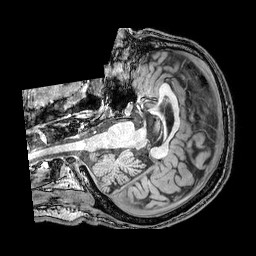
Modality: T1w
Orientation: axial
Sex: male
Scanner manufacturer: philips
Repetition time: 0.008122 s
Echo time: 0.00373 s